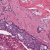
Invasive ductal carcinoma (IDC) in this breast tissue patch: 0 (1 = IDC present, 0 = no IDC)